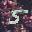
Label: 5